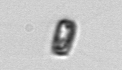
Label: Thalassiosira